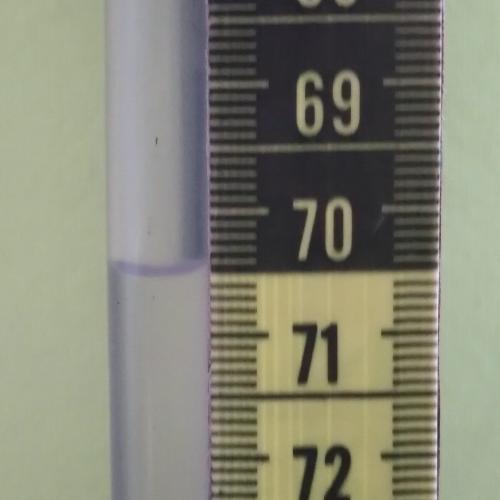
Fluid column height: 70.5 cm